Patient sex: M
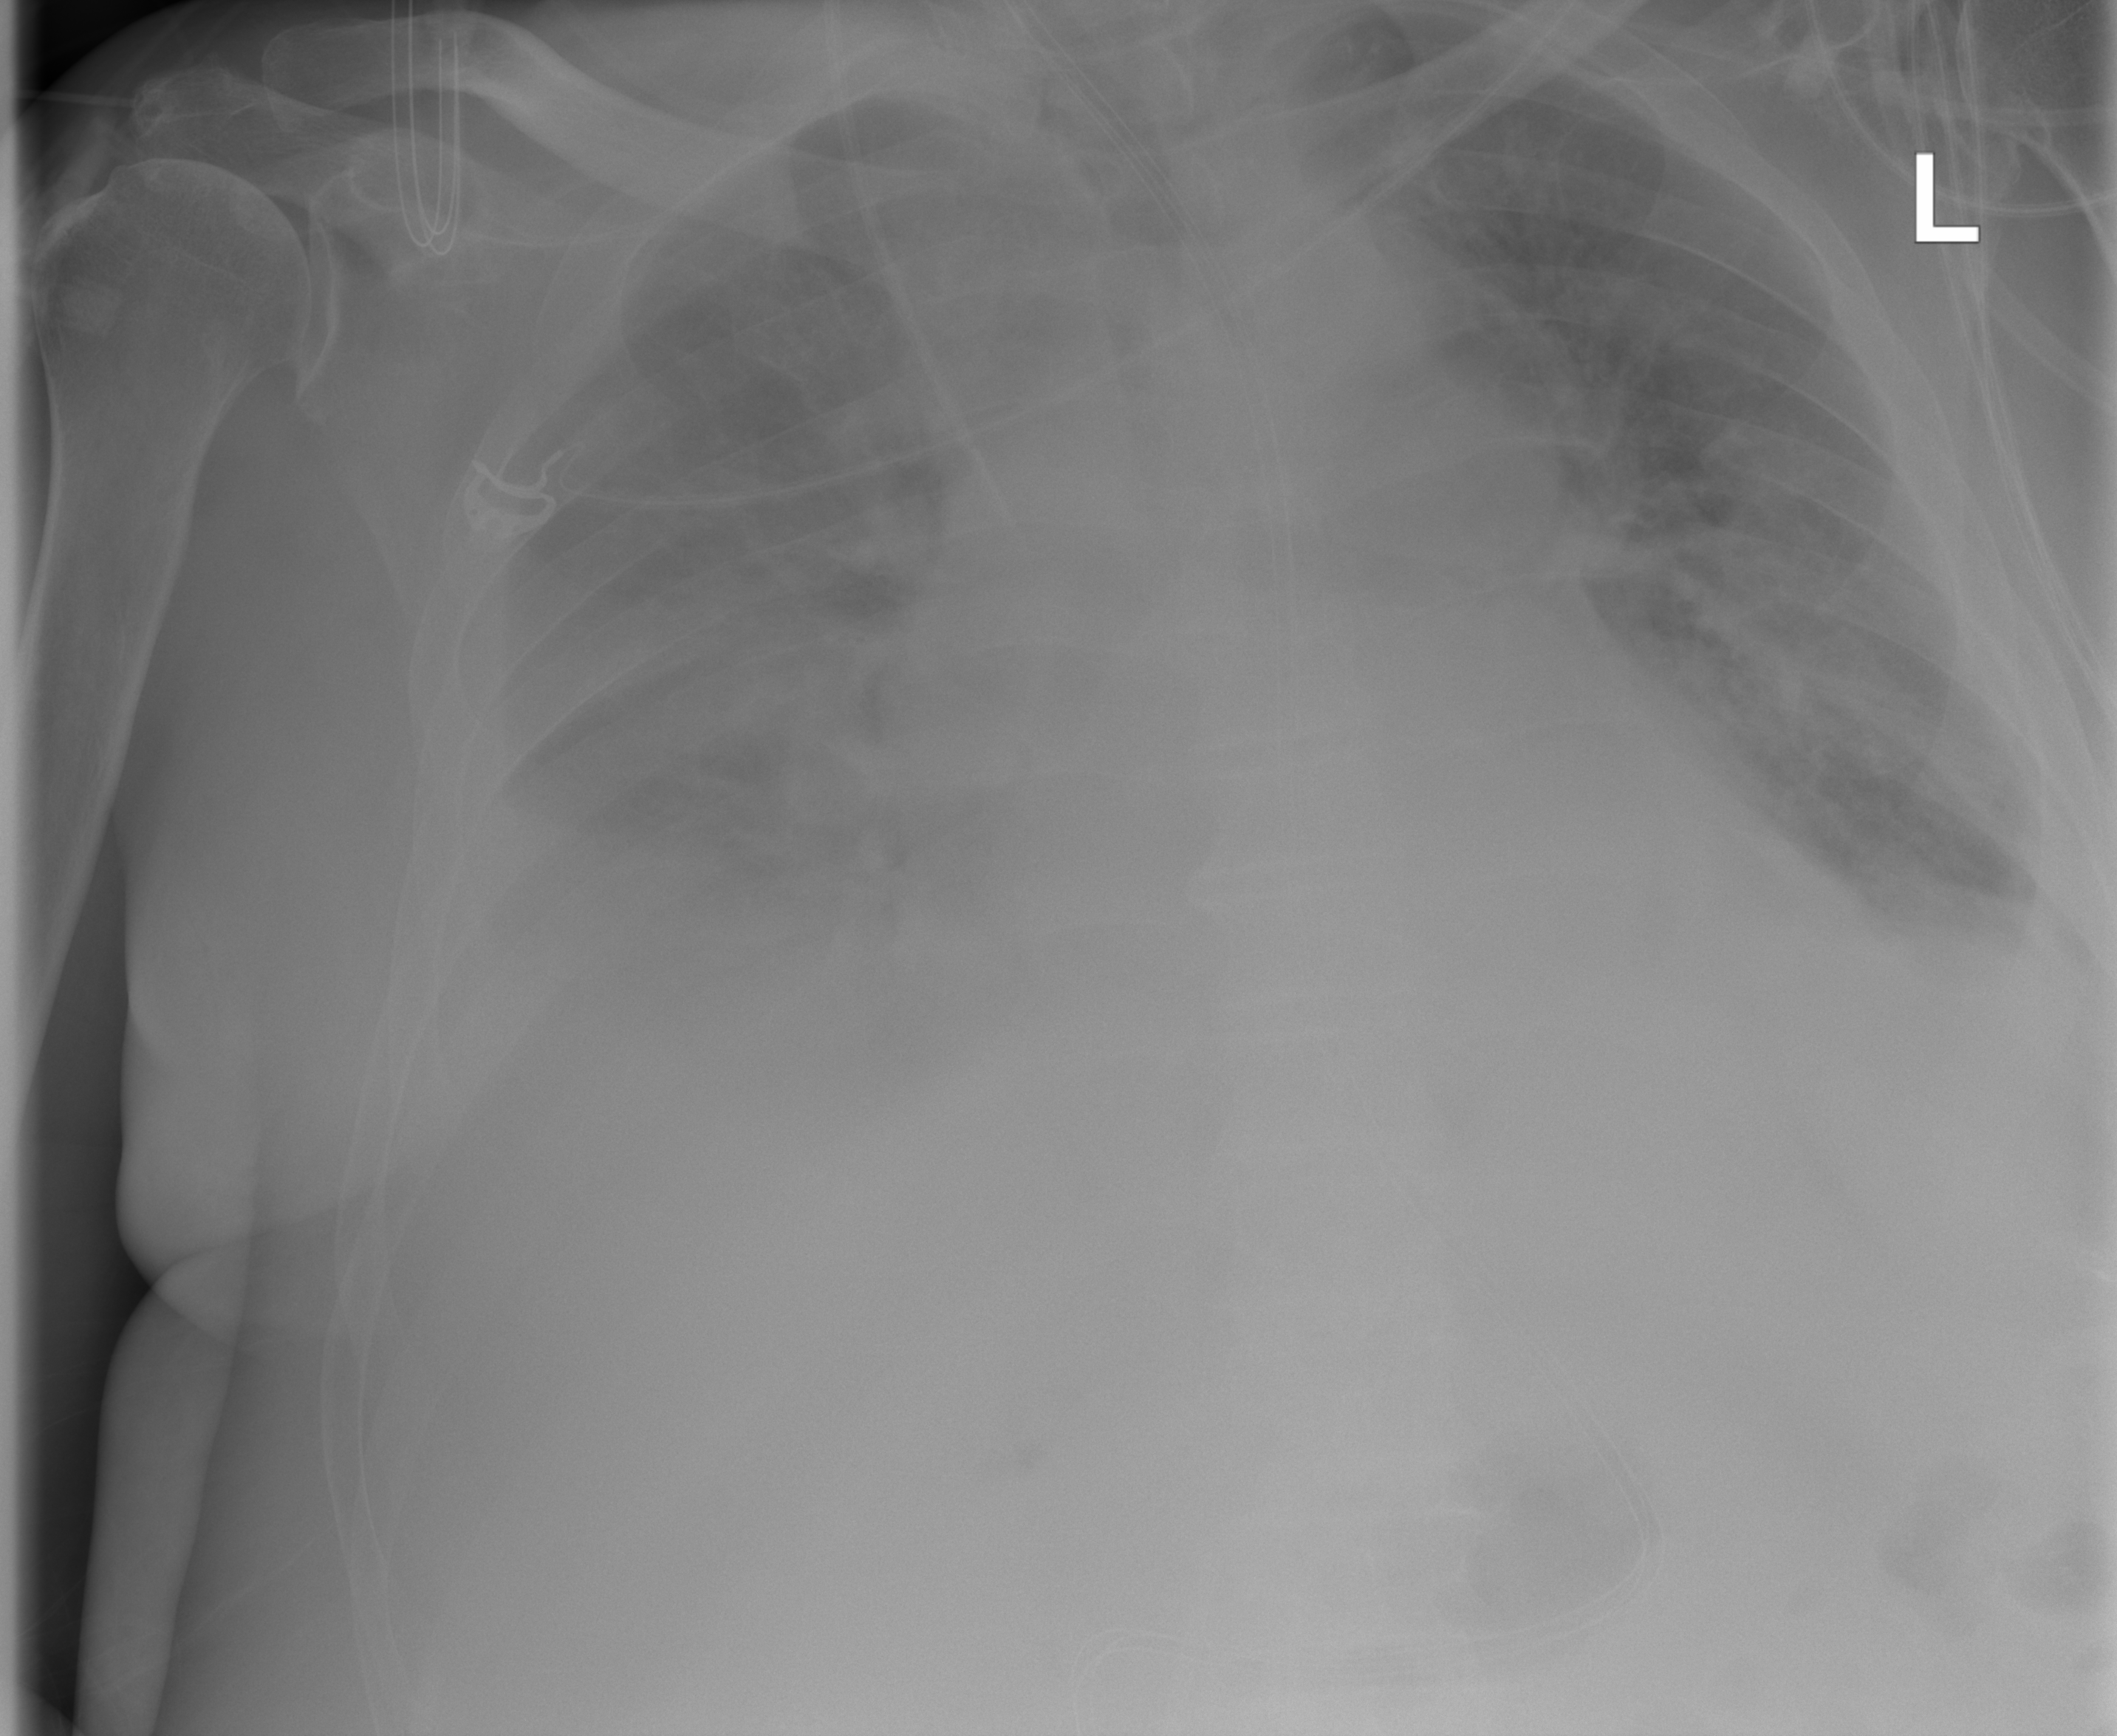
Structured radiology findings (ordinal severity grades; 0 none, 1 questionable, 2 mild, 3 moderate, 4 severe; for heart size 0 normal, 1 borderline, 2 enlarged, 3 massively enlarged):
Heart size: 0
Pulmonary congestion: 0
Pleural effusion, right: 2
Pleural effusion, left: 2
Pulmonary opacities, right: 0
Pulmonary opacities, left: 1
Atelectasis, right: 2
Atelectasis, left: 2